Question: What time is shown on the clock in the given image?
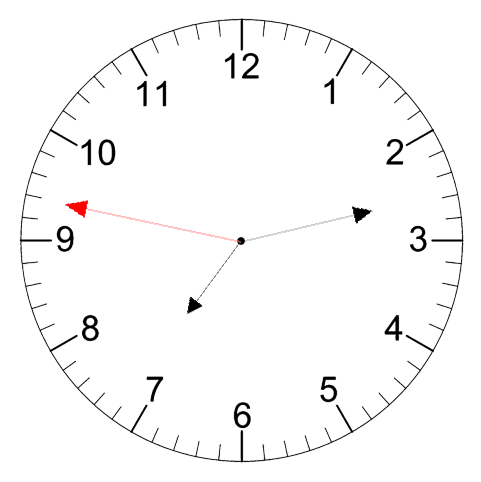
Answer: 07:12:47